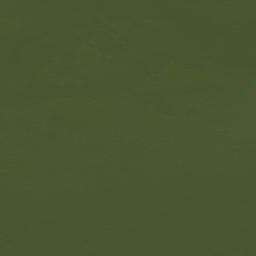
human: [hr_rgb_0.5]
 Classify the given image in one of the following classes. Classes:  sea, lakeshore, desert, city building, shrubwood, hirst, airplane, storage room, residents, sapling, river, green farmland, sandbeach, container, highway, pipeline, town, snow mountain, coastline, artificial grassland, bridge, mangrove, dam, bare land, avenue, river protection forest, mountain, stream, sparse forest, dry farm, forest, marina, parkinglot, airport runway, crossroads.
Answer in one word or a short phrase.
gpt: sea